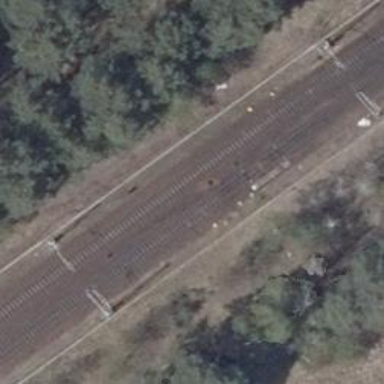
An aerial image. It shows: Railway switch with the turnout on the left side.